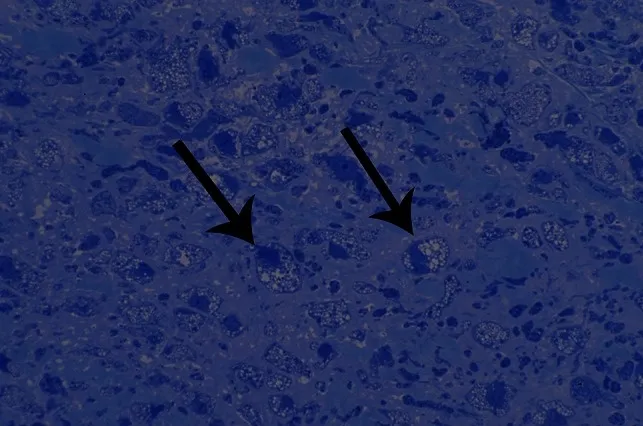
General pathology of the aortic valve. Toluidine blue stain shows lysosomal accumulation of glycosaminoglycans.
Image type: pathology (immunostaining)